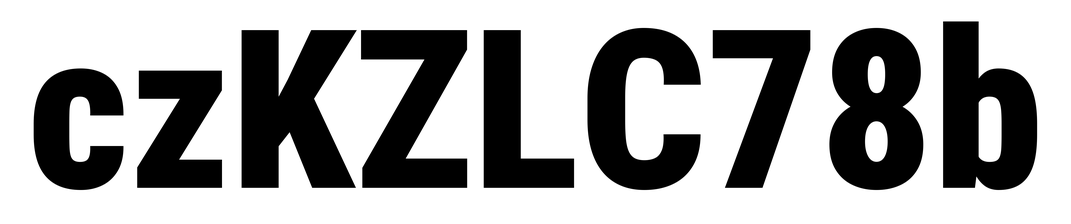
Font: Roboto_Condensed_Black